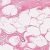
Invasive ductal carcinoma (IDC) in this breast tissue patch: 0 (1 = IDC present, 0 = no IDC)